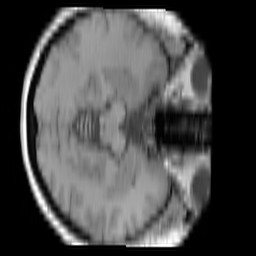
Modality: T1w
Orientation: axial
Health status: ill
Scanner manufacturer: siemens
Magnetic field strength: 3 T
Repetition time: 0.4 s
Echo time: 0.00272 s